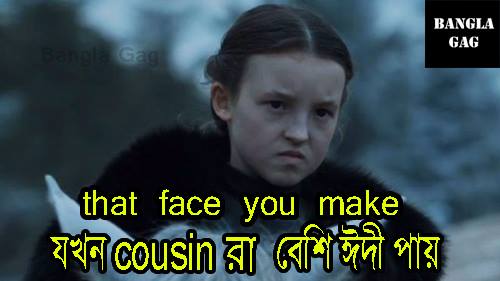
Caption: that face you make যখন  cousin রা বেশি ঈদী পায়
Label: non-hate